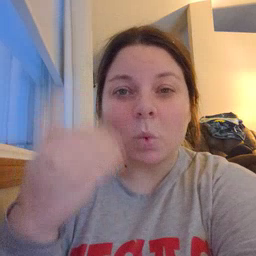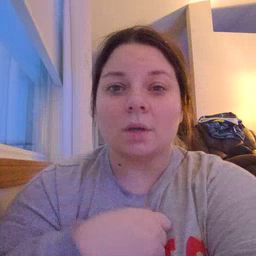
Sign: before